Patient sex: F
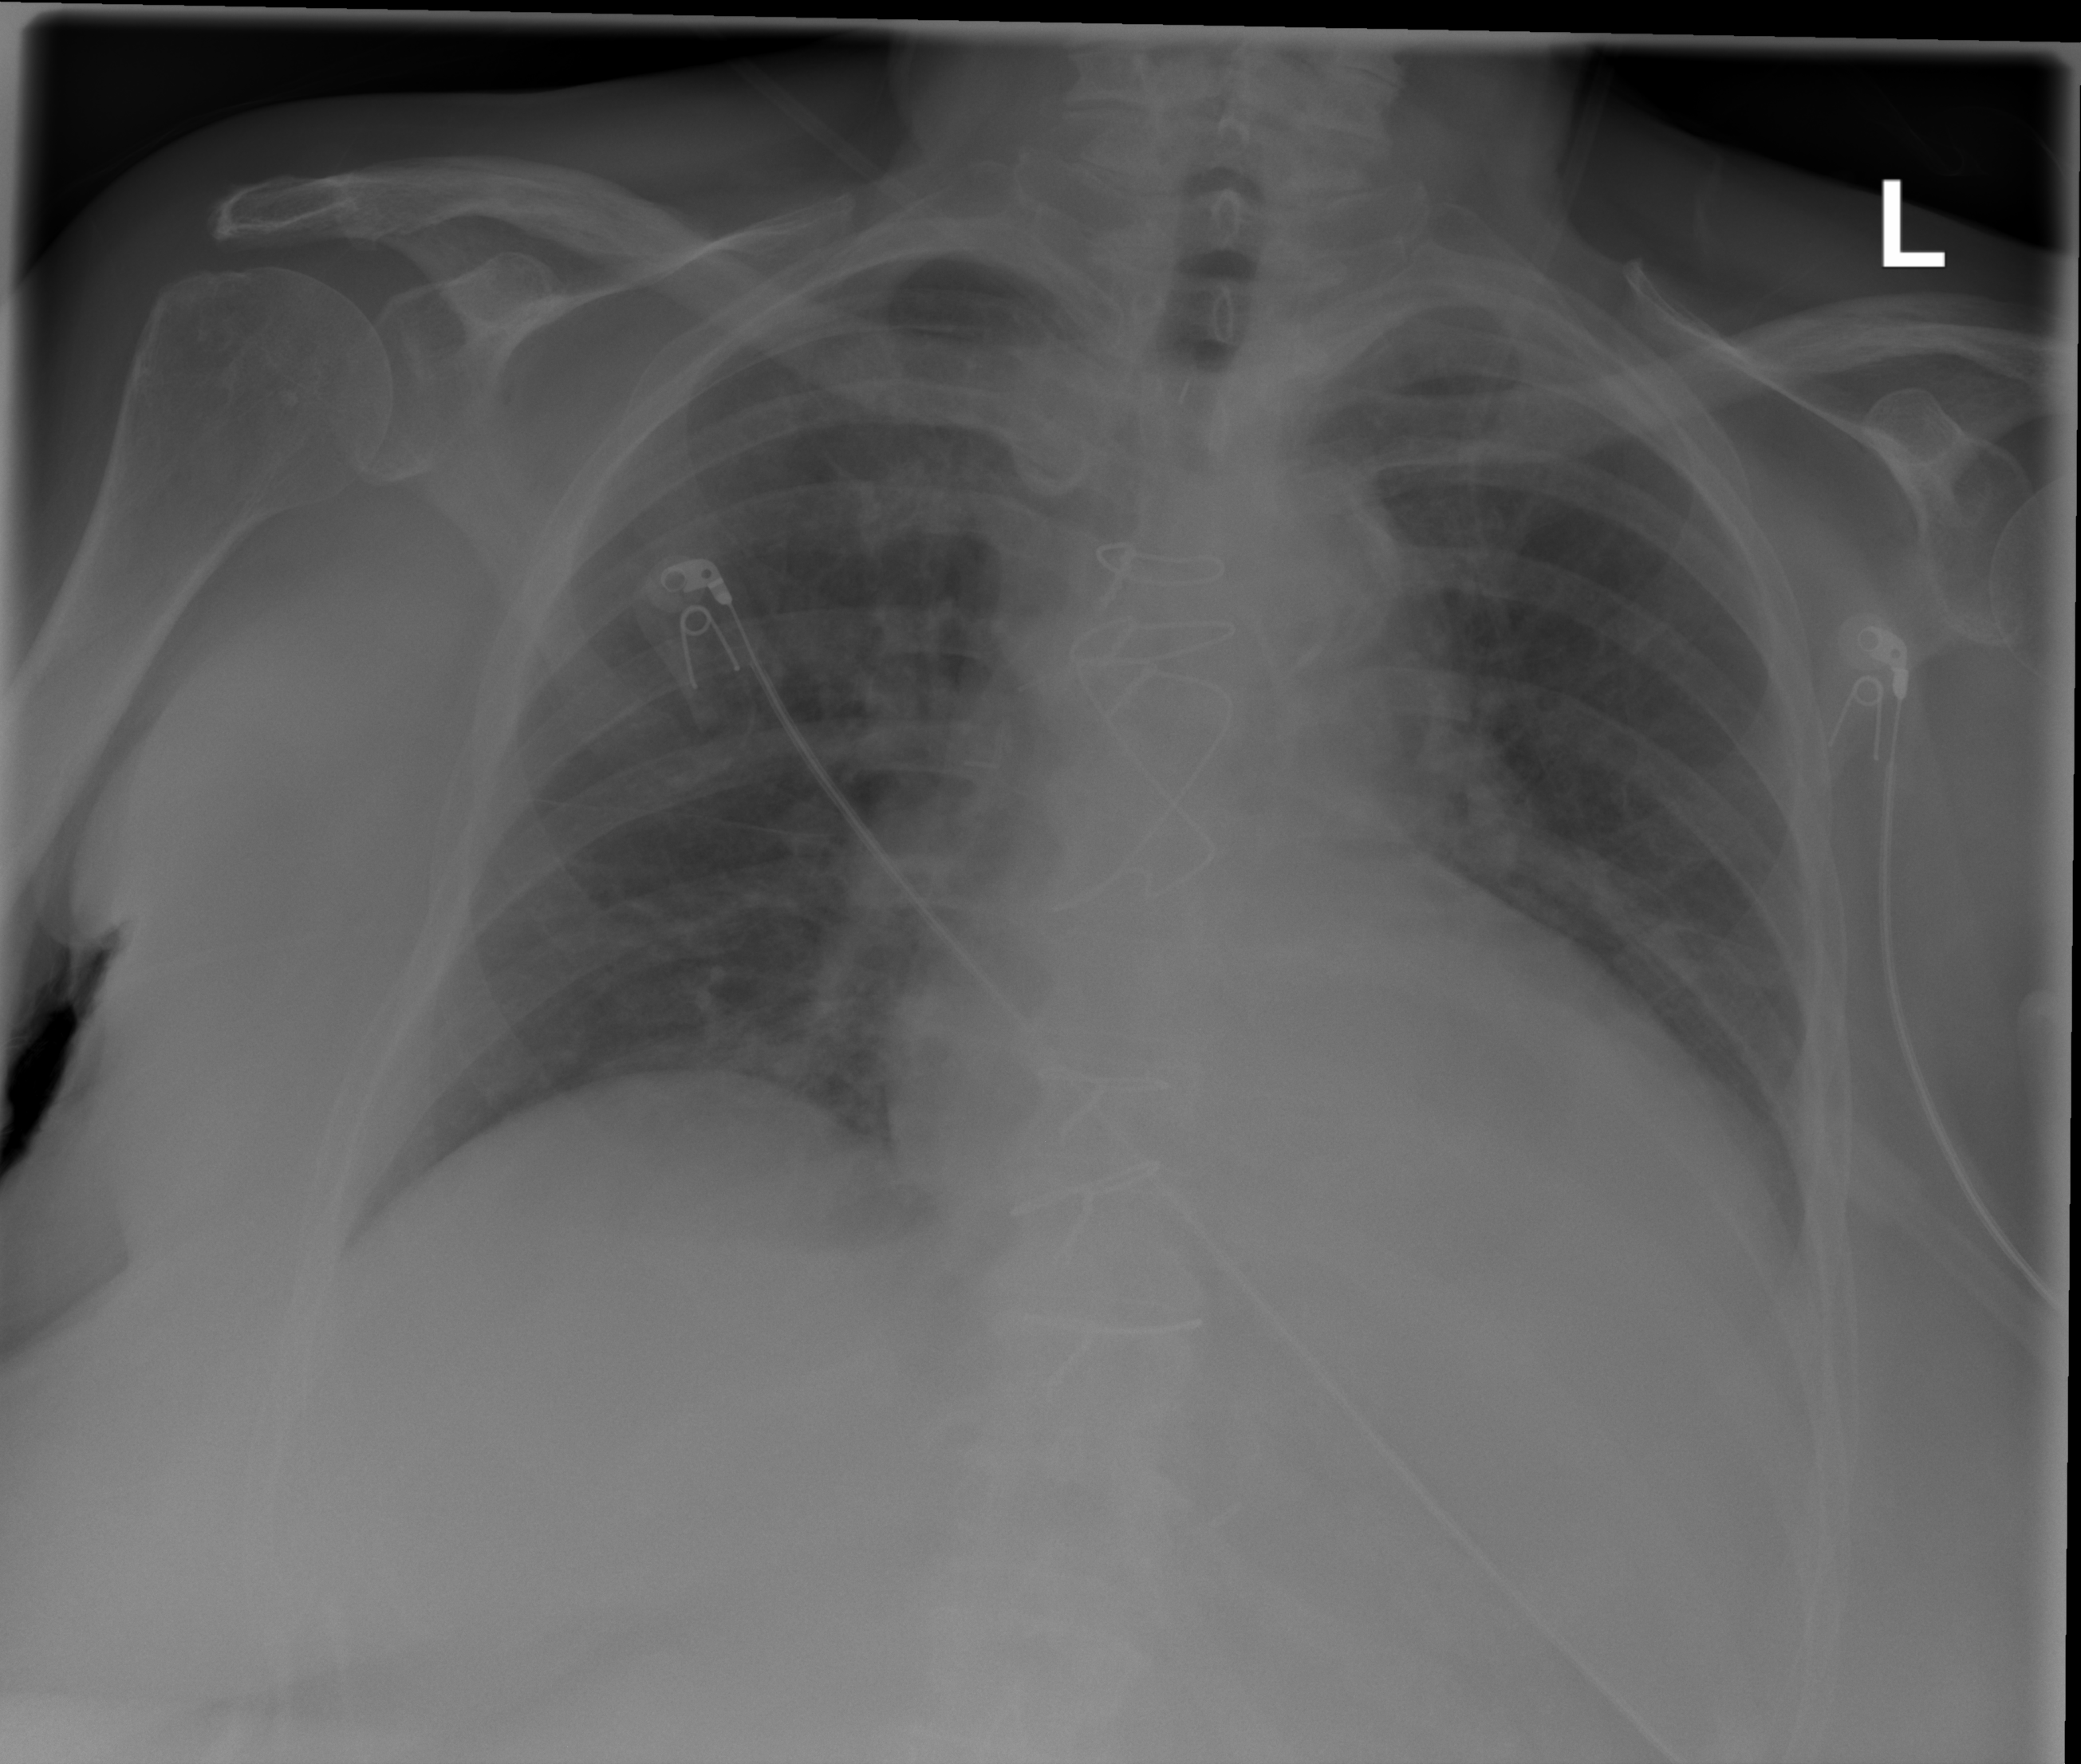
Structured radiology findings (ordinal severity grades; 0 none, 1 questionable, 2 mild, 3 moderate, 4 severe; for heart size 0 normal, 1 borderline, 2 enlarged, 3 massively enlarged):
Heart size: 2
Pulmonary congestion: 2
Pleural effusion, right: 0
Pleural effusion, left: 2
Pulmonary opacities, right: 0
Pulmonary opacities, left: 0
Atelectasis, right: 2
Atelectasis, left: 2